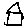
Label: house